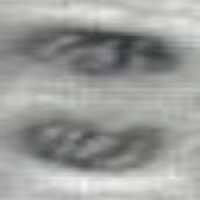
Label: telophase